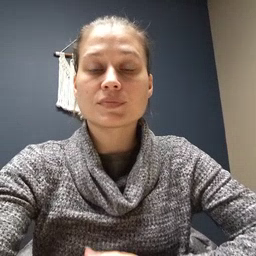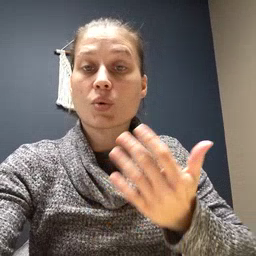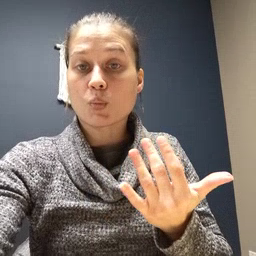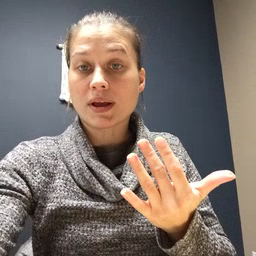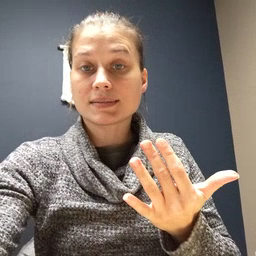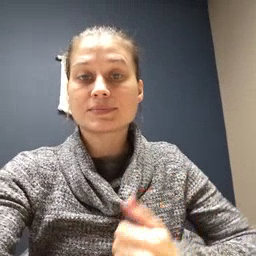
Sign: wait